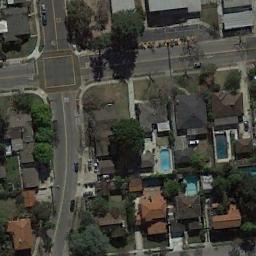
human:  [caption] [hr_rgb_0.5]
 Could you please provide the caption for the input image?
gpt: There are three red cars at the intersection .

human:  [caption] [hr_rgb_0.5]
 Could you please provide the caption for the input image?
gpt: An intersection without cars located in a medium residential area .

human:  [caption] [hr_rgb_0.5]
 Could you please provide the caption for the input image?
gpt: There are many buildings of different shapes and sizes beside the intersection .

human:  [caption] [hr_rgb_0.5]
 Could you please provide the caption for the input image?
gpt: There are several moving vehicles on the road at the intersection, And there are many houses with swimming pools and many trees around the intersection .

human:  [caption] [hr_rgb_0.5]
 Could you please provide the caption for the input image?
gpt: There are many buildings and some green trees around the intersection .